Interaction volume radius: 5 \u00c5
Interaction volume height: 15 \u00c5
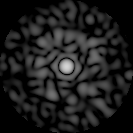
Disorder parameter: 0.766